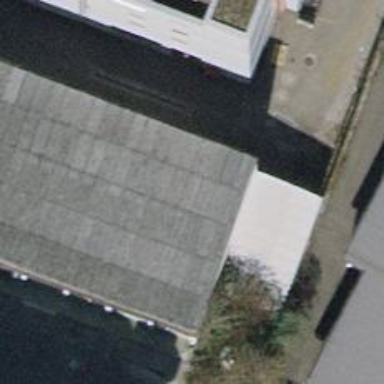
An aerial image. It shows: Garden center shop.